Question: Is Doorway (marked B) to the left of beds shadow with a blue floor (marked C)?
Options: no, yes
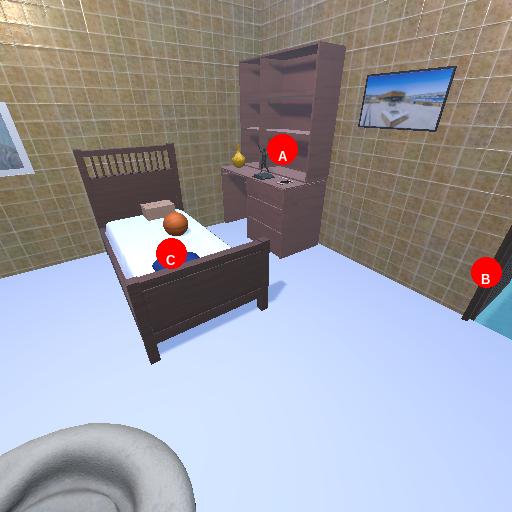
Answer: no